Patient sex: M
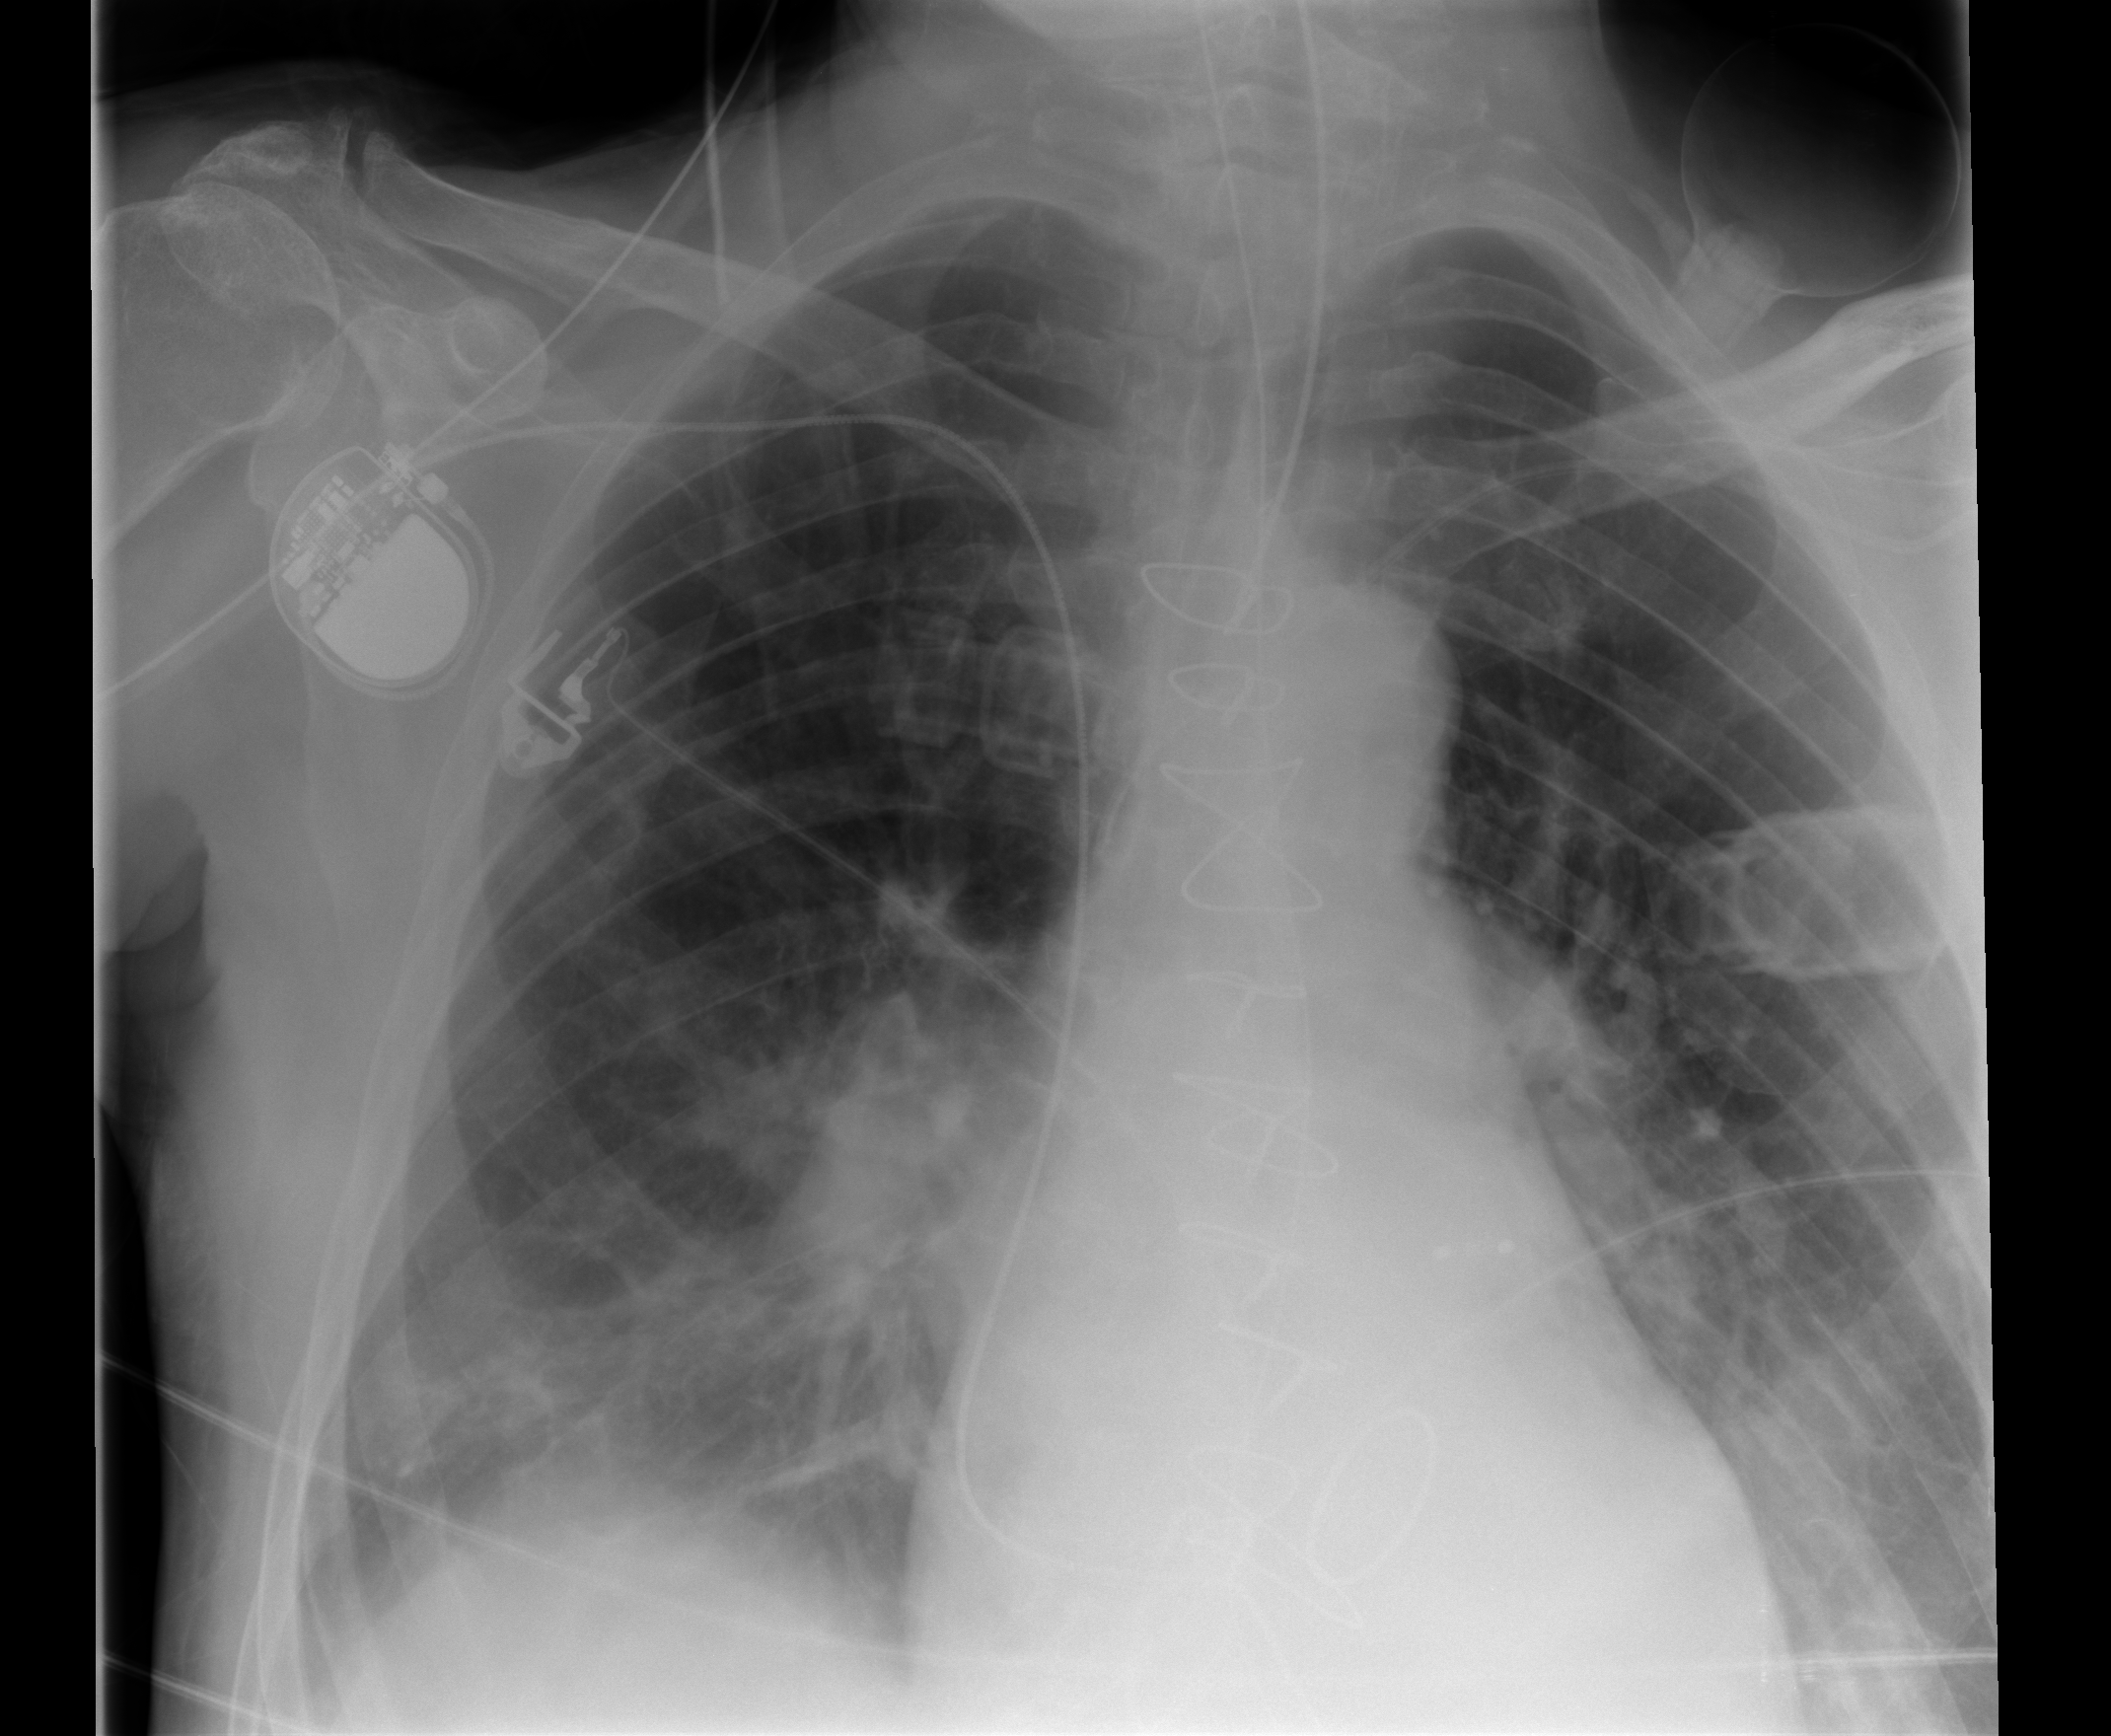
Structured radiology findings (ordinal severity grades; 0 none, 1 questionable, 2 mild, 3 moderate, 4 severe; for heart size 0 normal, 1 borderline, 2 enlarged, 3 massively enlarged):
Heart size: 2
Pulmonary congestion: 2
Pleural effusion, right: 1
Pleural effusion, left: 0
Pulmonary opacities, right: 1
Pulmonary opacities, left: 0
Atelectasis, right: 2
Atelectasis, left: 2